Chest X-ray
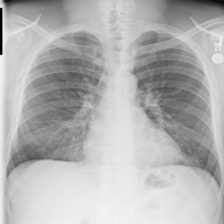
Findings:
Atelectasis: negative
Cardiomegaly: negative
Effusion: negative
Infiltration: negative
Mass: negative
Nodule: negative
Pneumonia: negative
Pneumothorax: negative
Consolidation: negative
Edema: negative
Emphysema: negative
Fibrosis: negative
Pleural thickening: negative
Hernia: negative